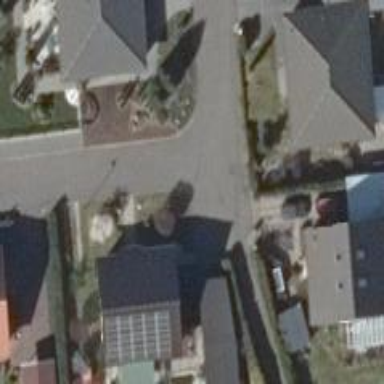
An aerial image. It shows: Paved living street.